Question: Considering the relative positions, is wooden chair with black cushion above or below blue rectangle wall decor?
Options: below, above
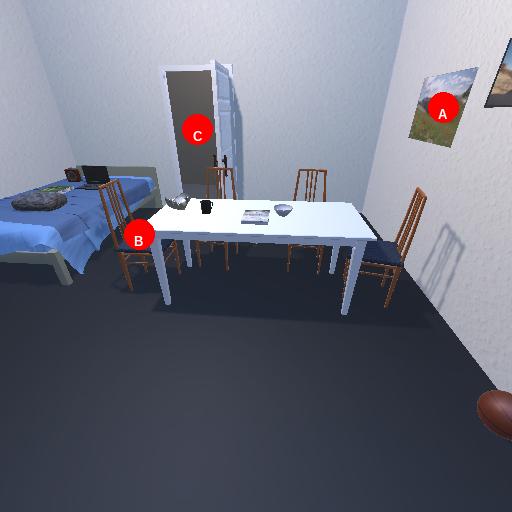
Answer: below